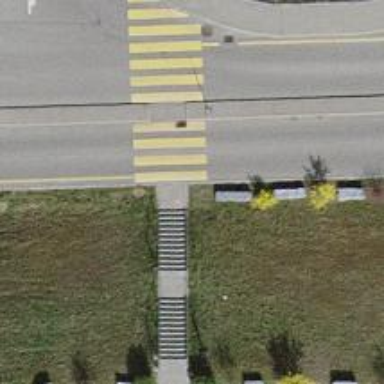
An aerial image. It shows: Uncontrolled zebra crossing on the road.